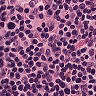
Metastatic tissue present: no